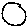
Label: circle